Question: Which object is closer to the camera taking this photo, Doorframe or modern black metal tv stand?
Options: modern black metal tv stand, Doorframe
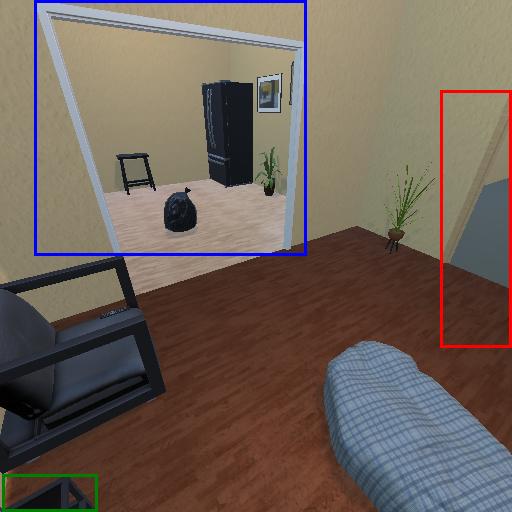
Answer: modern black metal tv stand